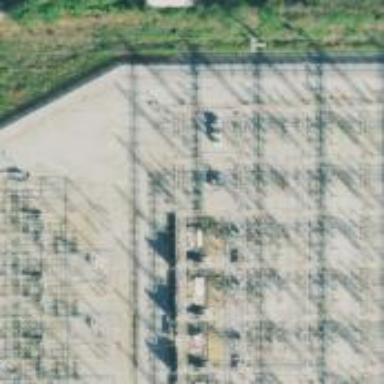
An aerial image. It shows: Switch for power supply.